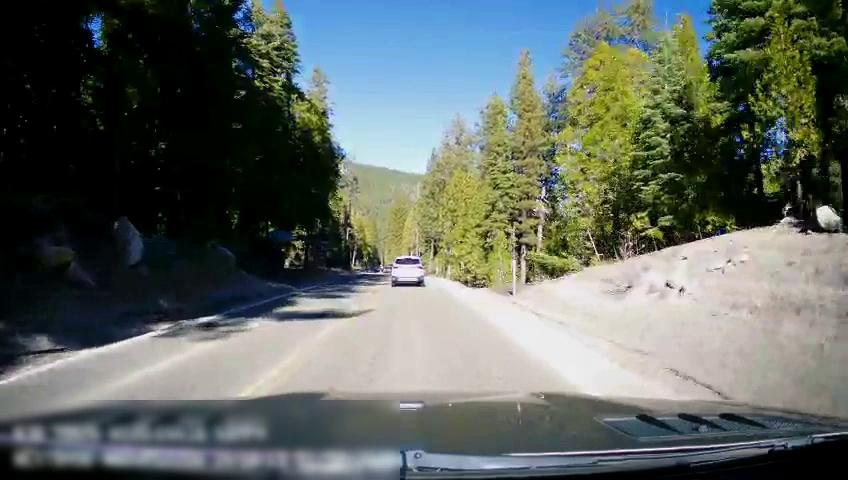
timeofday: Day
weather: Sunny
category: Drivable Space
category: Vehicles | SUV
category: Lanes | Opposite Lane
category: Lanes | Opposite Lane